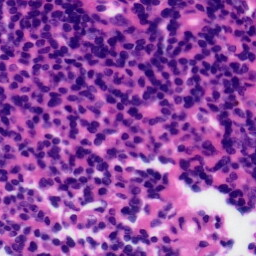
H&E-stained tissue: Tonsil